Question: I'm trying to put the buttonbar I've created on the bottom of each screen. I've succeeded for the first screen fairly easy.
Now I've tried to put it other screens, but it seems that it can't stick to the bottom of the screen. When I look in the hiearchyviewer, it looks like the RelativeLayout that's wrapped araound my layout and buttonbar, isn't filling the whole screen, though, its height is set to fill parent.
Can anyone help me by pointing out where I'm going wrong?
This is the XML I use:
'''
<?xml version="1.0" encoding="utf-8"?>
<ScrollView xmlns:android="http://schemas.android.com/apk/res/android"
android:layout_width="fill_parent" android:layout_height="fill_parent">
<RelativeLayout android:layout_width="fill_parent"
android:layout_height="fill_parent" android:orientation="vertical">
<TableLayout android:layout_width="fill_parent"
android:layout_height="fill_parent" android:padding="5pt" android:id="@+id/table"
android:stretchColumns="1">
<TableRow>
<TextView android:text="@string/Arbeiderbediende"
android:id="@+id/txtArbeiderBediende" android:layout_width="wrap_content"
android:layout_height="wrap_content" />
</TableRow>
<TableRow android:gravity="center">
<RadioGroup android:layout_width="fill_parent"
android:layout_height="wrap_content" android:orientation="horizontal"
android:id="@+id/group1">
<RadioButton style="@style/RadioButton"
android:layout_width="wrap_content" android:id="@+id/rbArbeider"
android:text="@string/Arbeider" android:layout_height="wrap_content"
android:paddingLeft="18pt" />
<RadioButton style="@style/RadioButton"
android:layout_width="wrap_content" android:id="@+id/rbBediende"
android:text="@string/Bediende" android:layout_height="wrap_content"
android:layout_marginLeft="20pt" android:paddingLeft="18pt" />
</RadioGroup>
</TableRow>
<TableRow android:gravity="center" android:paddingTop="5dip">
<TextView android:text="@string/OverzichtFuncties"
android:id="@+id/txtFuncties" android:layout_width="0dip"
android:layout_weight="1" android:layout_height="wrap_content" />
<Spinner android:layout_height="wrap_content" style="Spinner"
android:layout_width="0dip" android:layout_weight="2"
android:id="@+id/cmbFuncties" />
</TableRow>
<TableRow android:gravity="center" android:paddingTop="5dip">
<TextView android:text="@string/Regio" android:id="@+id/txtRegio"
android:layout_width="0dip" android:layout_weight="1"
android:layout_height="wrap_content" />
<Spinner android:layout_height="wrap_content"
android:layout_width="0dip" android:layout_weight="2" android:id="@+id/cmbRegio" />
</TableRow>
<TableRow android:gravity="center" android:paddingTop="5dip">
<TextView android:text="@string/Opleiding" android:id="@+id/txtOpleidingsniveau"
android:layout_width="0dip" android:layout_weight="1"
android:layout_height="wrap_content" />
<Spinner android:layout_height="wrap_content"
android:layout_width="0dip" android:layout_weight="2"
android:id="@+id/cmbOpleidingsniveau" />
</TableRow>
<Button android:text="@string/VindJobButton" android:id="@+id/btnFindJob"
android:layout_width="fill_parent" android:layout_height="wrap_content"
android:layout_marginTop="10dip" />
</TableLayout>
<stage.accent.Toolbar android:layout_width="fill_parent"
android:layout_height="70dip" android:layout_alignParentBottom="true"
android:layout_below="@+id/table" />
</RelativeLayout>
'''
This is the result I achieved and the result I want to get

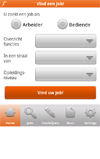
Answer: In case you want your buttonbar to be always visible at the bottom of the screen and not scroll with the content, you might want to switch your 'RelativeLayout' and 'ScrollView' tags, and move your buttonbar to be the first child of your 'RelativeLayout', the 'ScrollView' to be the second:
'''
<?xml version="1.0" encoding="utf-8"?>
<RelativeLayout xmlns:android="http://schemas.android.com/apk/res/android"
android:layout_width="fill_parent" android:layout_height="fill_parent" android:orientation="vertical">
<stage.accent.Toolbar android:id="id/buttonBar" android:layout_width="fill_parent"
android:layout_height="70dip" android:layout_alignParentBottom="true" />
<ScrollView android:layout_above="@+id/buttonBar"
android:layout_width="fill_parent" android:layout_height="fill_parent">
<TableLayout android:layout_width="fill_parent"
android:layout_height="fill_parent" android:padding="5pt" android:id="@+id/table"
android:stretchColumns="1">
<TableRow>
<TextView android:text="@string/Arbeiderbediende"
android:id="@+id/txtArbeiderBediende" android:layout_width="wrap_content"
android:layout_height="wrap_content" />
</TableRow>
<TableRow android:gravity="center">
<RadioGroup android:layout_width="fill_parent"
android:layout_height="wrap_content" android:orientation="horizontal"
android:id="@+id/group1">
<RadioButton style="@style/RadioButton"
android:layout_width="wrap_content" android:id="@+id/rbArbeider"
android:text="@string/Arbeider" android:layout_height="wrap_content"
android:paddingLeft="18pt" />
<RadioButton style="@style/RadioButton"
android:layout_width="wrap_content" android:id="@+id/rbBediende"
android:text="@string/Bediende" android:layout_height="wrap_content"
android:layout_marginLeft="20pt" android:paddingLeft="18pt" />
</RadioGroup>
</TableRow>
<TableRow android:gravity="center" android:paddingTop="5dip">
<TextView android:text="@string/OverzichtFuncties"
android:id="@+id/txtFuncties" android:layout_width="0dip"
android:layout_weight="1" android:layout_height="wrap_content" />
<Spinner android:layout_height="wrap_content" style="Spinner"
android:layout_width="0dip" android:layout_weight="2"
android:id="@+id/cmbFuncties" />
</TableRow>
<TableRow android:gravity="center" android:paddingTop="5dip">
<TextView android:text="@string/Regio" android:id="@+id/txtRegio"
android:layout_width="0dip" android:layout_weight="1"
android:layout_height="wrap_content" />
<Spinner android:layout_height="wrap_content"
android:layout_width="0dip" android:layout_weight="2" android:id="@+id/cmbRegio" />
</TableRow>
<TableRow android:gravity="center" android:paddingTop="5dip">
<TextView android:text="@string/Opleiding" android:id="@+id/txtOpleidingsniveau"
android:layout_width="0dip" android:layout_weight="1"
android:layout_height="wrap_content" />
<Spinner android:layout_height="wrap_content"
android:layout_width="0dip" android:layout_weight="2"
android:id="@+id/cmbOpleidingsniveau" />
</TableRow>
<Button android:text="@string/VindJobButton" android:id="@+id/btnFindJob"
android:layout_width="fill_parent" android:layout_height="wrap_content"
android:layout_marginTop="10dip" />
</TableLayout>
</ScrollView>
</RelativeLayout>
'''
This way you'll be able to achieve what you want:

The button bar will be always at the bottom of your screen.
And by scrolling the content, you'll be able to see the last bit of it too, it won't be hidden behind the buttonbar: